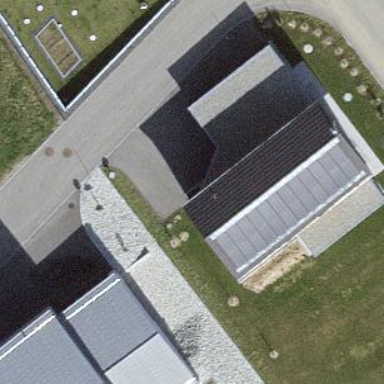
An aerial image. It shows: Simple and straightforward house.